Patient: sex M, age 42
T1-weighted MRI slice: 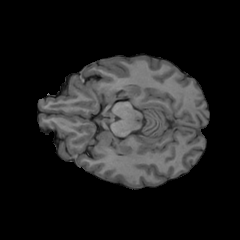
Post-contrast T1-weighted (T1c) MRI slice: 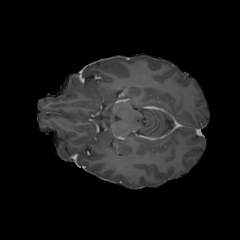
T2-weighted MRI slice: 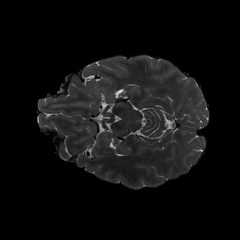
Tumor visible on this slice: no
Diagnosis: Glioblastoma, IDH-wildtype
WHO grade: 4